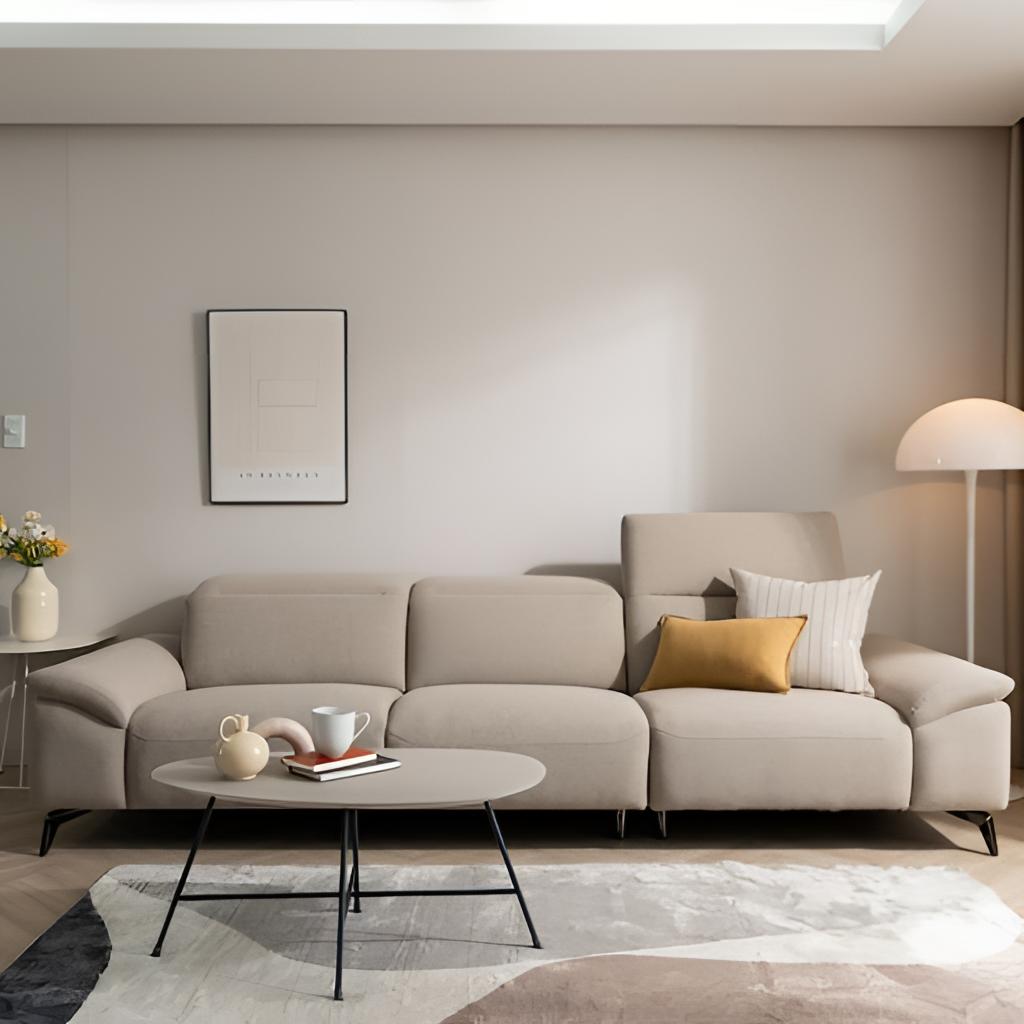
living room, beige fabric sofa, beige paint wallpaper, with solid pattern, beige wood flooring, with herringbone pattern, modern